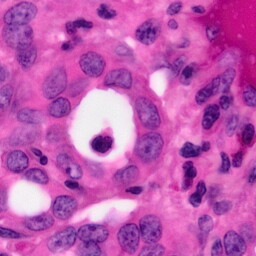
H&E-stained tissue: Pancreatic